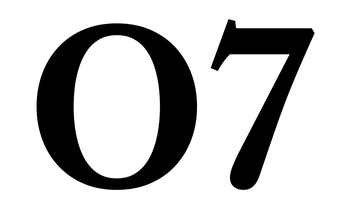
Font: LibreCaslonText_SemiBold